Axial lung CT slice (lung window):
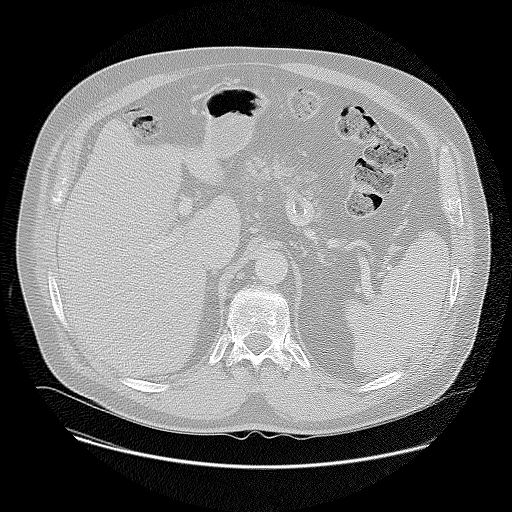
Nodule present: no